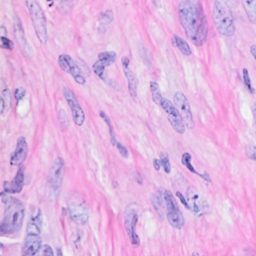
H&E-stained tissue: Breast